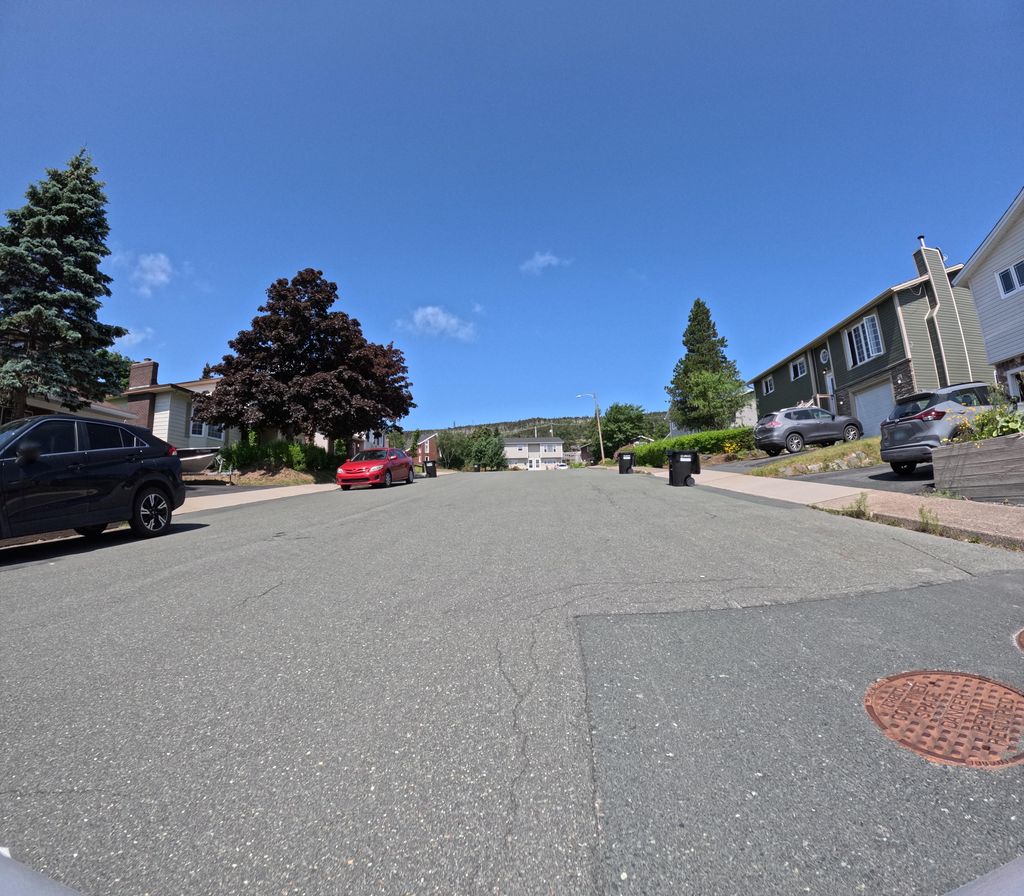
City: st_johns